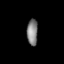
Tissue: lung
Cell type: Smooth muscle cells
Senescence score: 0.6727
Nuclear area (px): 280
Mean DAPI intensity: 128.279